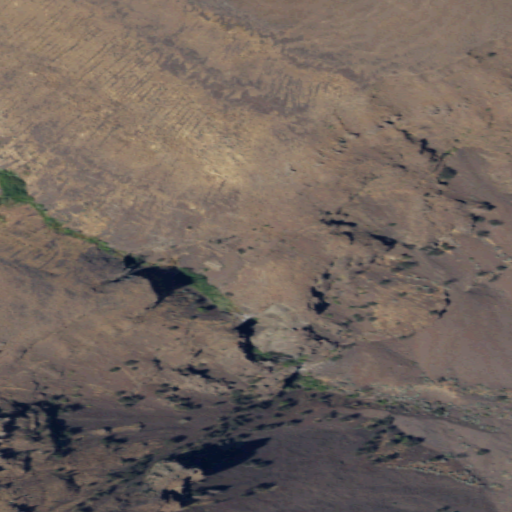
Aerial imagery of valley in Washington named Granny Draw containing shrub, grassland, and barren land